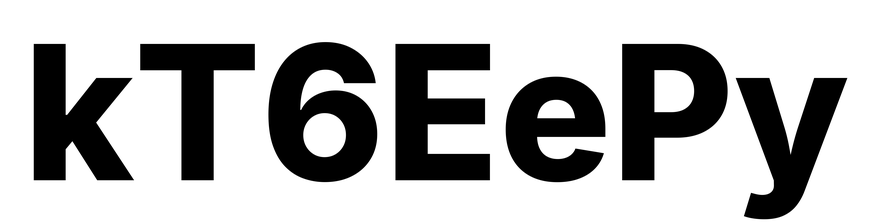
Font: Inter_ExtraBold